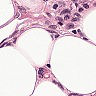
Metastatic tissue present: no